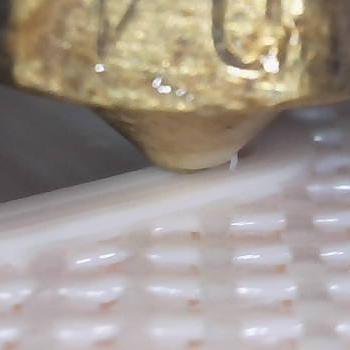
Flow rate: 300%